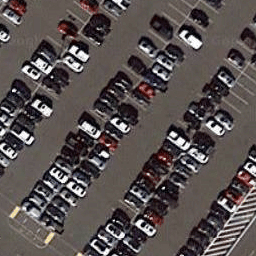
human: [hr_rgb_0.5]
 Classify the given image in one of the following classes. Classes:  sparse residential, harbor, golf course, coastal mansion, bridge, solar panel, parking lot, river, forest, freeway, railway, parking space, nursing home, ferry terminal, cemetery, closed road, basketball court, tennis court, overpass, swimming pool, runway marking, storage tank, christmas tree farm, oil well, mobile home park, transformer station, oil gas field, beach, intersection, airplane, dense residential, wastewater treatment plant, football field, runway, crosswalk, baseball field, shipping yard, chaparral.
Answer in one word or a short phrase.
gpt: parking lot